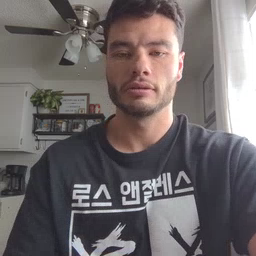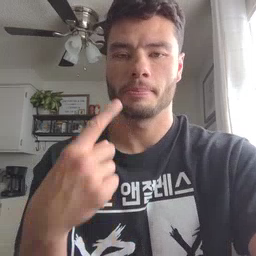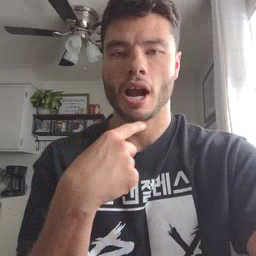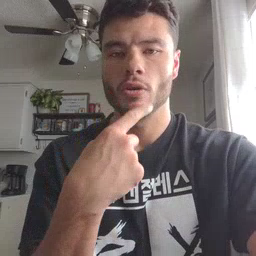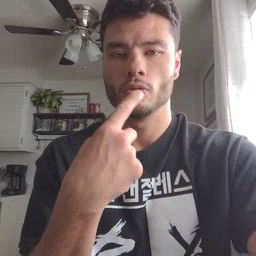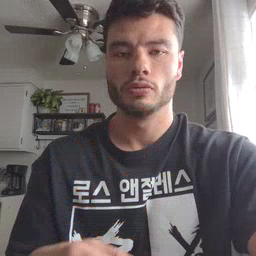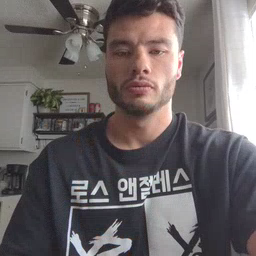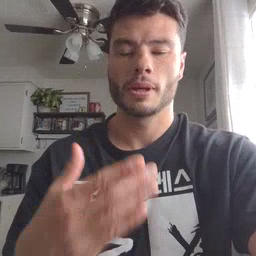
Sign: mouth